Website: apple
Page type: billing-address
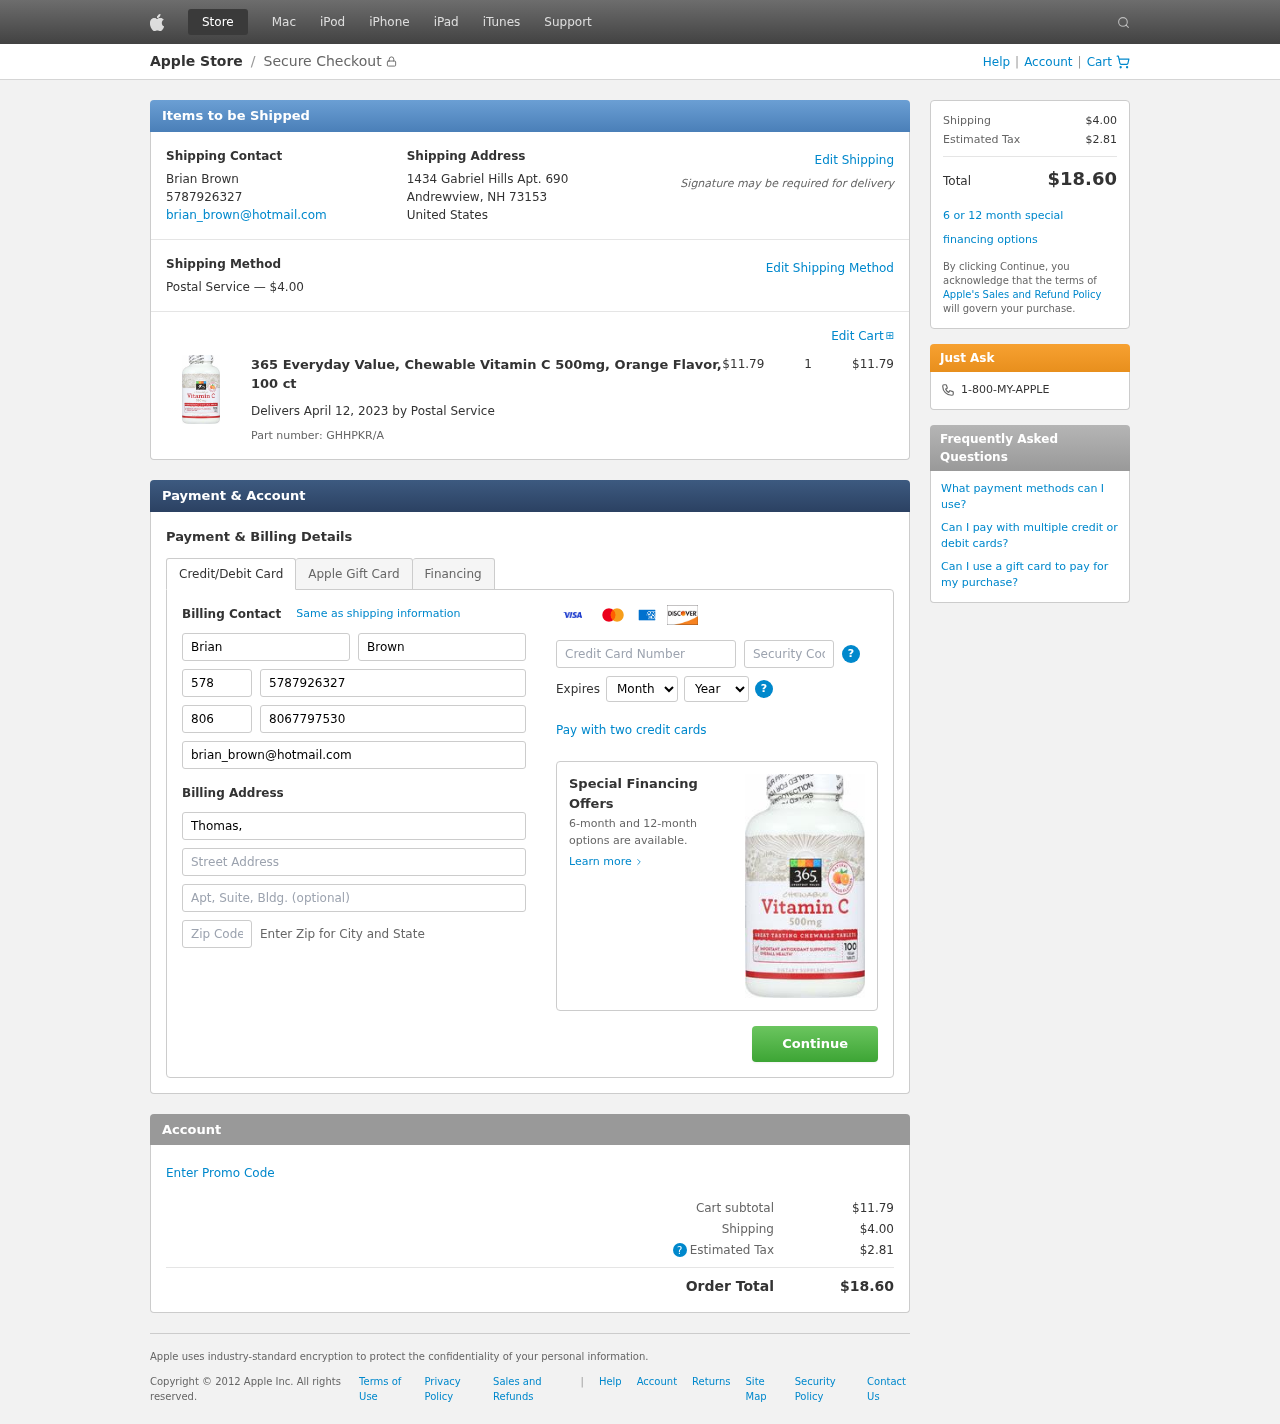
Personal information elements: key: PII_CARD_CVV
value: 708
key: PII_CARD_EXPIRY_MONTH
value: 10
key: PII_CARD_EXPIRY_YEAR
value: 26
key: PII_CARD_NUMBER
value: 2265 8616 0607 5936
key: PII_CITY_STATE_ZIP
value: Andrewview, NH 73153
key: PII_COMPANY
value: Thomas, Velazquez and Garcia
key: PII_COUNTRY
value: United States
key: PII_EMAIL
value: brian_brown@hotmail.com
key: PII_FIRSTNAME
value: Brian
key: PII_FULLNAME
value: Brian Brown
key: PII_LASTNAME
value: Brown
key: PII_PHONE
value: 5787926327
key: PII_PHONE_ALT
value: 8067797530
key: PII_PHONE_ALT_AREA
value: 806
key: PII_PHONE_AREA
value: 578
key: PII_POSTCODE2
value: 98270
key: PII_STREET
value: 1434 Gabriel Hills Apt. 690
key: PII_STREET2
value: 59229 Fowler Points
Product elements: key: PRODUCT1_NAME
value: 365 Everyday Value, Chewable Vitamin C 500mg, Orange Flavor, 100 ct
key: PRODUCT1_PRICE
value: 11.79
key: PRODUCT1_QUANTITY
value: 1
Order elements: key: ORDER_SHIPPING_COST
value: $4.00
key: ORDER_SUBTOTAL
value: $11.79
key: ORDER_DELIVERY_DATE
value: April 12, 2023
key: ORDER_PART_NUMBER
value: GHHPKR/A
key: ORDER_TAX
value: $2.81
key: ORDER_TOTAL
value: $18.60